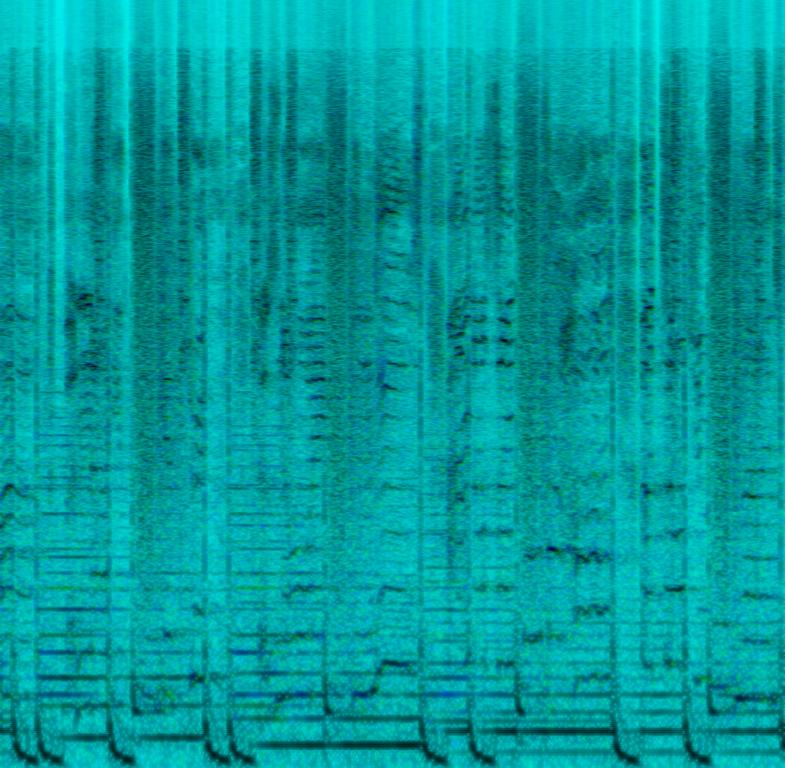
The low quality recording features a pop song that consists of filtered, wide female vocal singing over mellow piano chords, sustained strings melody and filtered drums located in the left channel of the stereo image. At the very beginning there is a snap sound and at the end, there is a short snippet of another section which contains punchy kicks layered with energetic crash cymbals and arpeggiated synth melody. It sounds emotional and energetic, even though it sounds kind of papery and thin, since it lacks lower frequencies.